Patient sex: M
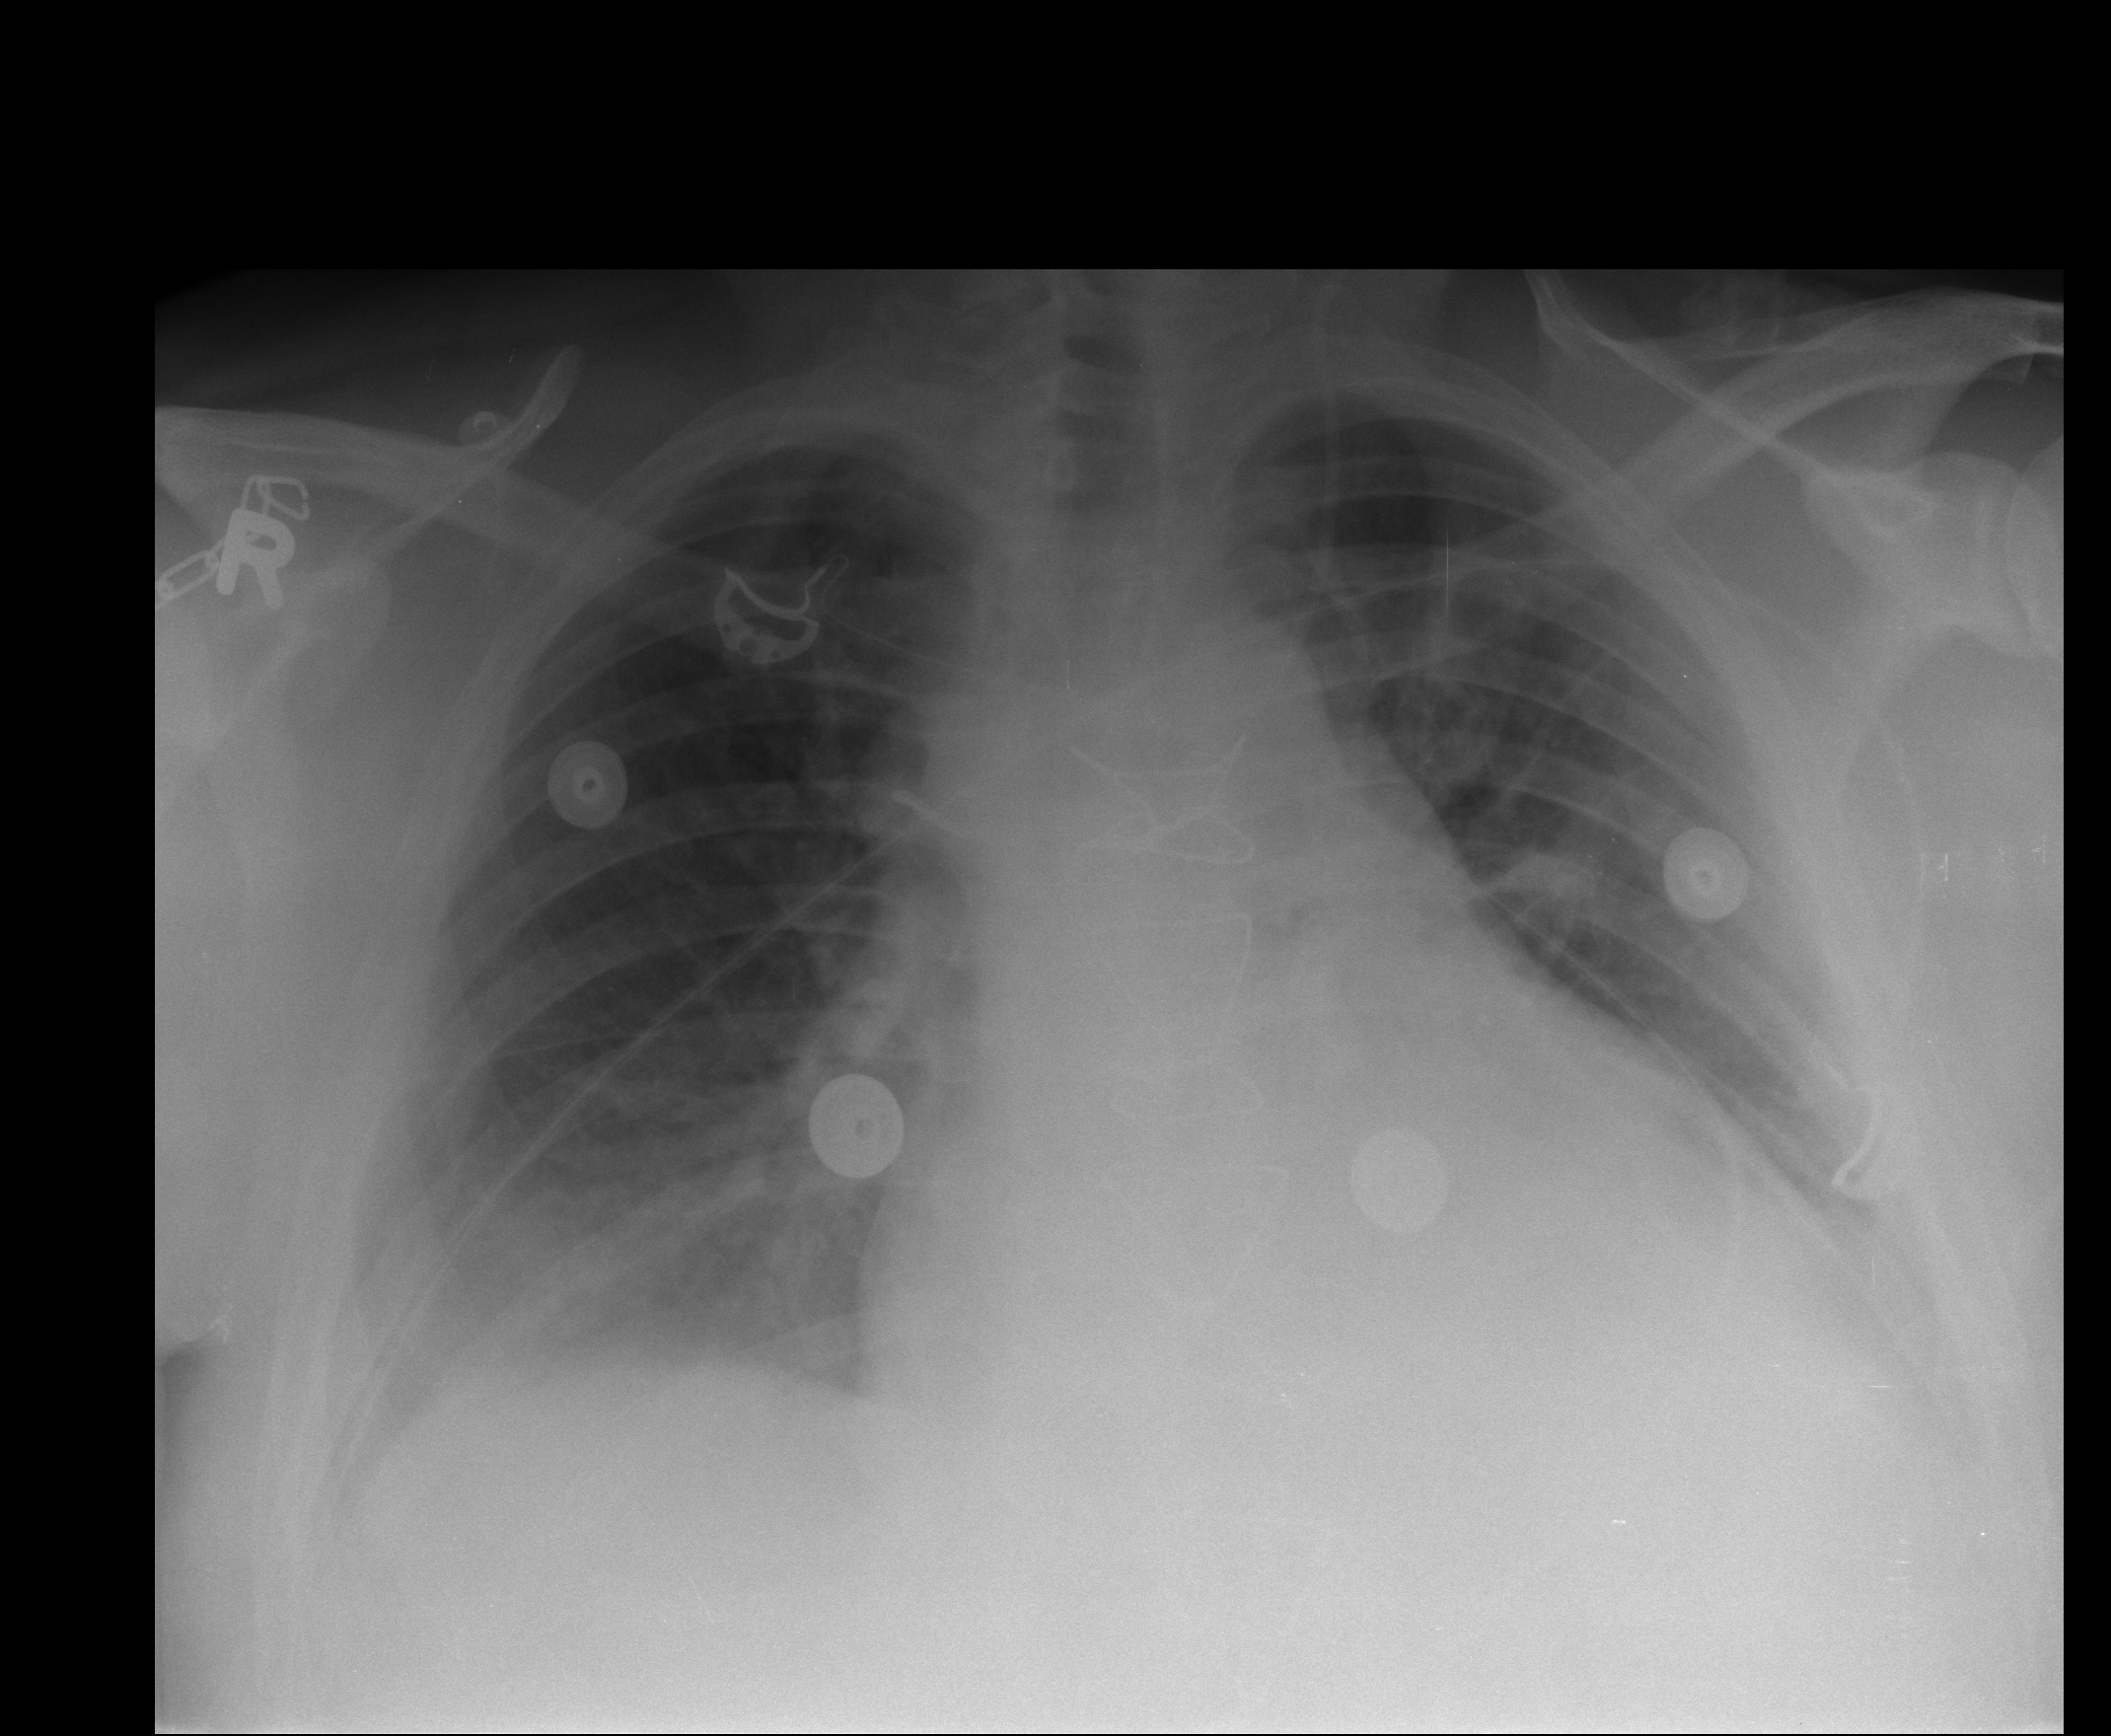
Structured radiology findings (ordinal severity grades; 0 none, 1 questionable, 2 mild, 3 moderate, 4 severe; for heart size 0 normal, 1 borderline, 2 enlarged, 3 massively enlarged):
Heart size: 2
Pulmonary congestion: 1
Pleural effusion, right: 2
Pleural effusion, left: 2
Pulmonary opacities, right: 0
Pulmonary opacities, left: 0
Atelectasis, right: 2
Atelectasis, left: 2